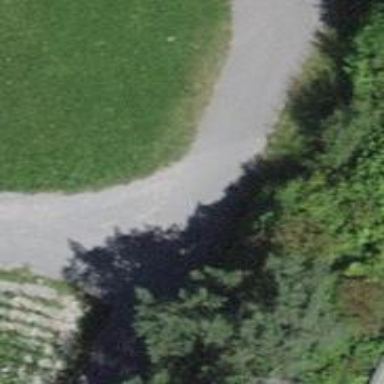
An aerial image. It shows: Footway with fine gravel surface.